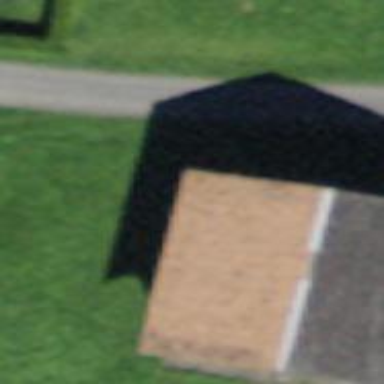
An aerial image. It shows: Rural barn.